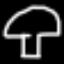
Label: mushroom